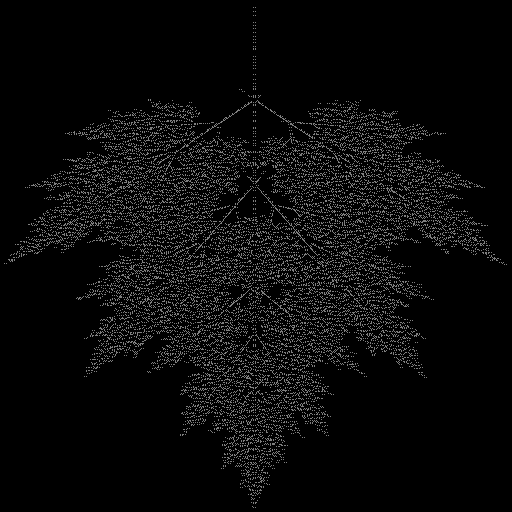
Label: tree